Question: When I run 'locate test.rb' on ubuntu 12.04 from '/home/user/ruby', It display all the files in system ending with test.rb except test.rb in '/home/user/ruby'.

From <URL> I read that locate command only returns files for which user has access permission, I created this file I have full permission then why 'locate' is not displaying it's path.
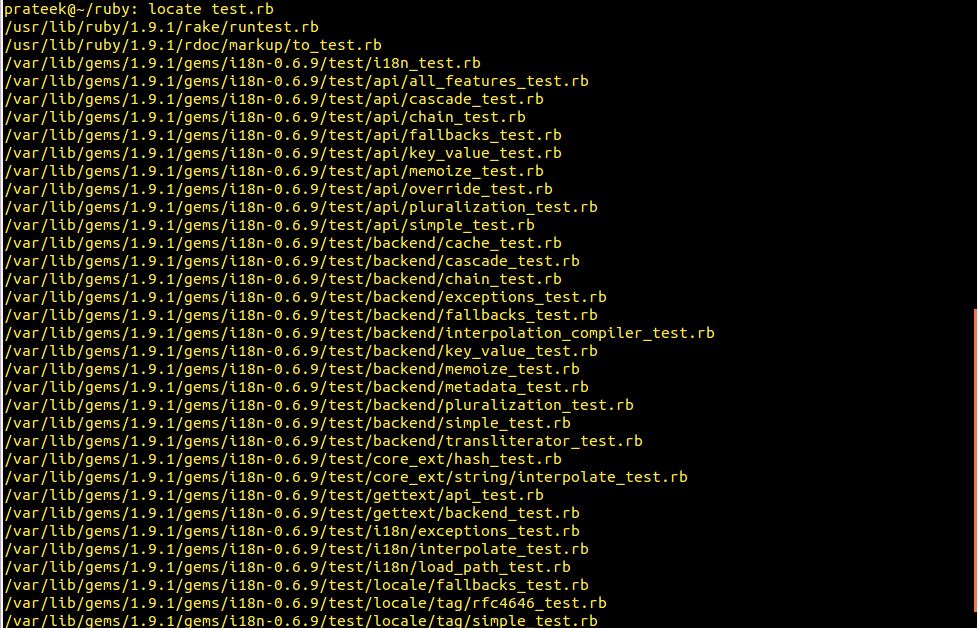
Answer: You need to read the documentation to the end, update the locate db is necessary:
'''
sudo updatedb
'''
From the <URL> that you have linked:
> Because the database is not updated immediately, recently created files and directories might not show up when searching for them with locate or slocate. Fortunately, however, it is a simple matter to update the database manually, although it might take a few minutes. Manual updating can be accomplished by logging in as the root user (i.e., administrative user), such as by using the su (i.e., substitute user) command, and then issuing the following command:updatedb